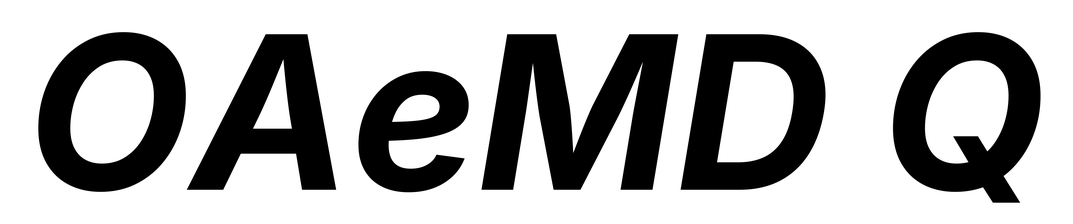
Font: Inter-Italic_Bold_Italic